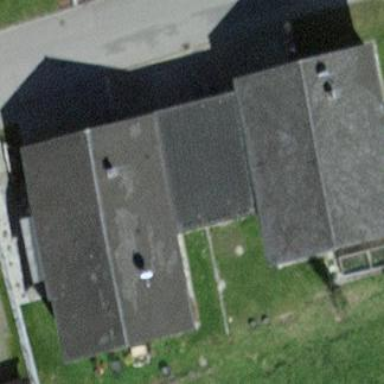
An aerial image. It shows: Garage.